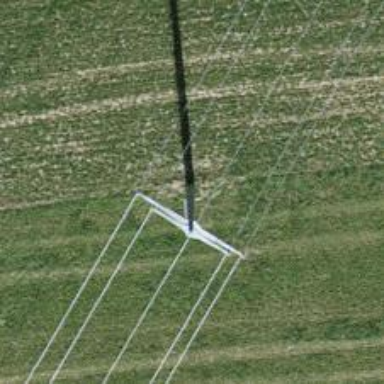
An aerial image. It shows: Power tower.